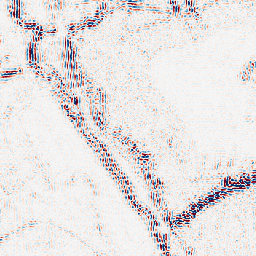
Category: wavelet
Decomposition family: wavelet_reverse_biorthogonal
Decomposition parameters: wavelet: rbio3.5
level: 2
Upsampling method: cubic_mitchell
Upsampling parameters: scale: 8
Upsampling scale: 8